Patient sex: M
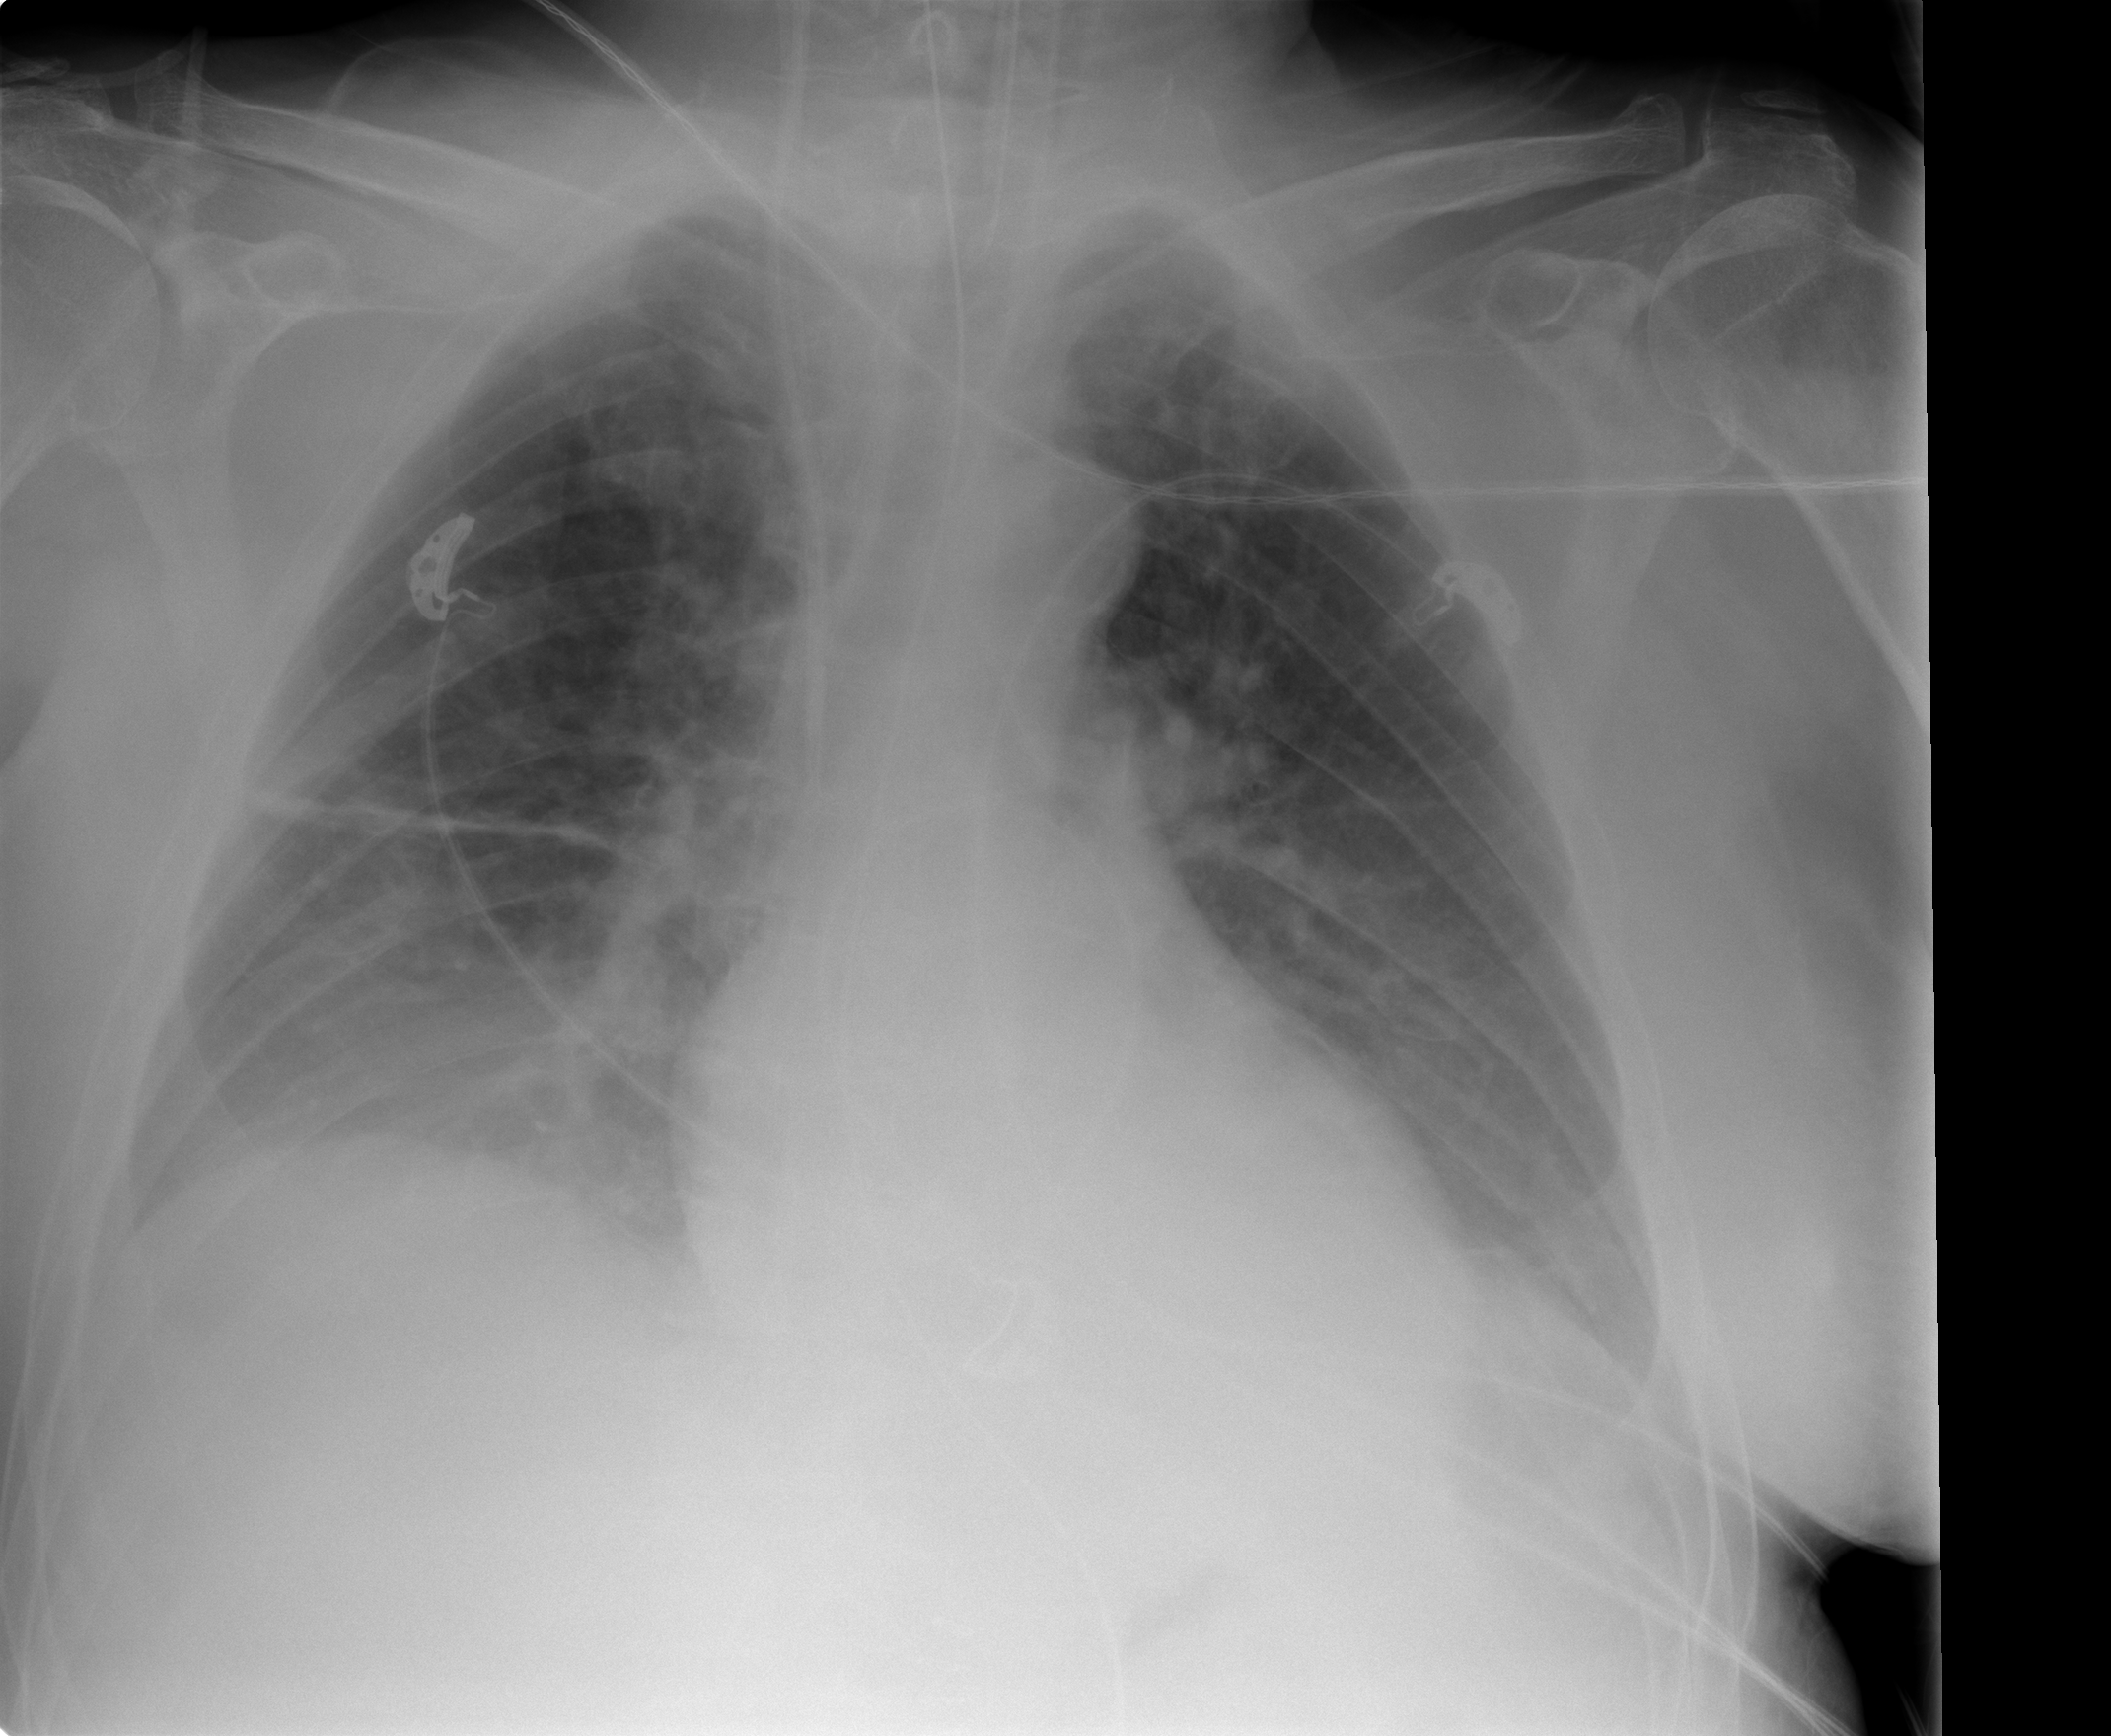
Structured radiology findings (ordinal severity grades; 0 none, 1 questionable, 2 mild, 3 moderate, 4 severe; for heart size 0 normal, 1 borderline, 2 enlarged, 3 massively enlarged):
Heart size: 0
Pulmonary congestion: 2
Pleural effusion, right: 1
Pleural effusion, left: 1
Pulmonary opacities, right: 0
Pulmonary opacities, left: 0
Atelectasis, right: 3
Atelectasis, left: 2